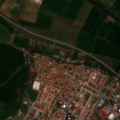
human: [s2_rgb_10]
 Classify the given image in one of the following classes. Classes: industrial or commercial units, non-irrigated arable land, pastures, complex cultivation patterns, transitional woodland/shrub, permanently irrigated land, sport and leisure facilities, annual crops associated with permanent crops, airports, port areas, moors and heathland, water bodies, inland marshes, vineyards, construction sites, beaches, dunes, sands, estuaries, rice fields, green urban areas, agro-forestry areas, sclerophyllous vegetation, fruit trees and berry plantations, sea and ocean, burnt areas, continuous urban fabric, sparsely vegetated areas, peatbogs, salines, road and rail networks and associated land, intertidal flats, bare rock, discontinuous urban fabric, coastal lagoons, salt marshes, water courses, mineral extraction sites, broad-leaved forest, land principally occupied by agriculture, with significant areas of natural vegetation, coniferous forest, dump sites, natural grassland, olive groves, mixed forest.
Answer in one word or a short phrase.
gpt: continuous urban fabric, discontinuous urban fabric, permanently irrigated land, olive groves, annual crops associated with permanent crops, complex cultivation patterns